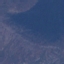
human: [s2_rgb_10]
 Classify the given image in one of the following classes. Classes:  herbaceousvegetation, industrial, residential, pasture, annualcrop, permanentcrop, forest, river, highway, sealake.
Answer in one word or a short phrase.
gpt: HerbaceousVegetation